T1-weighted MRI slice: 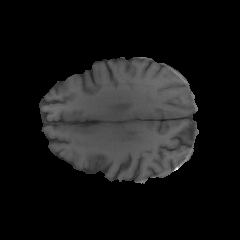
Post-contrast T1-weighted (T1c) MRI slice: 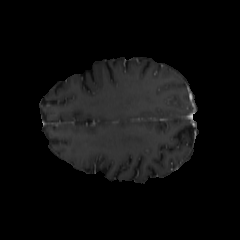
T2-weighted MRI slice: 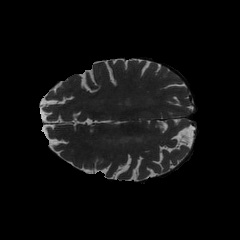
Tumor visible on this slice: no